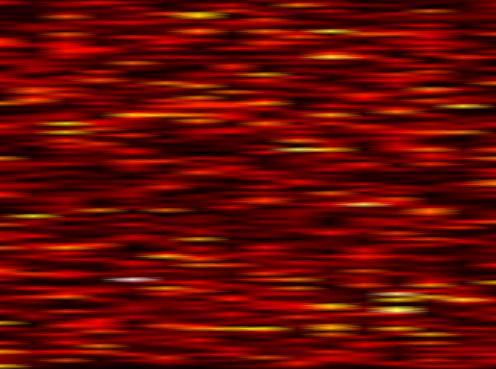
Label: FBMC